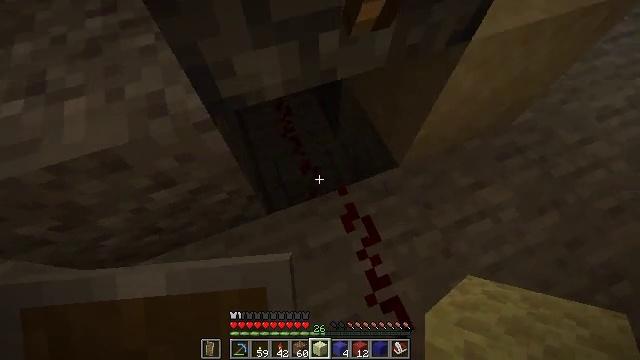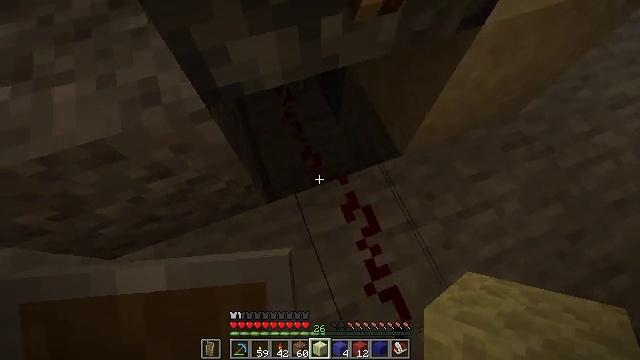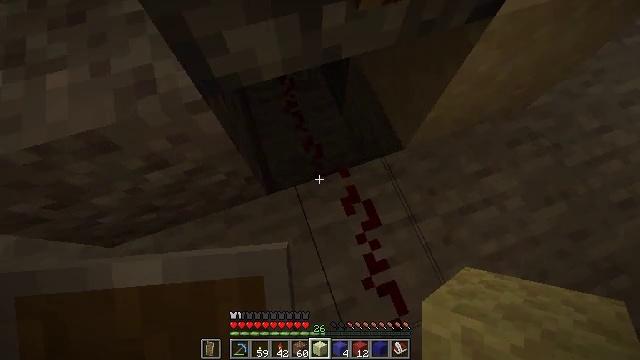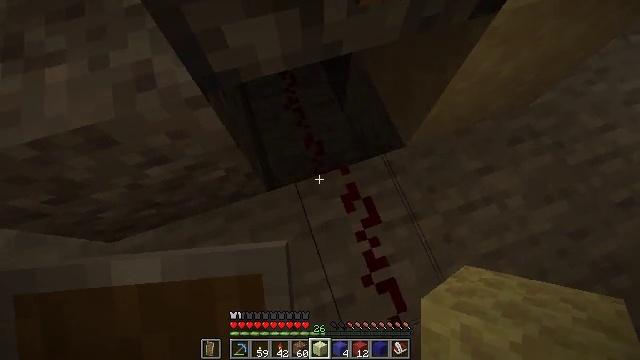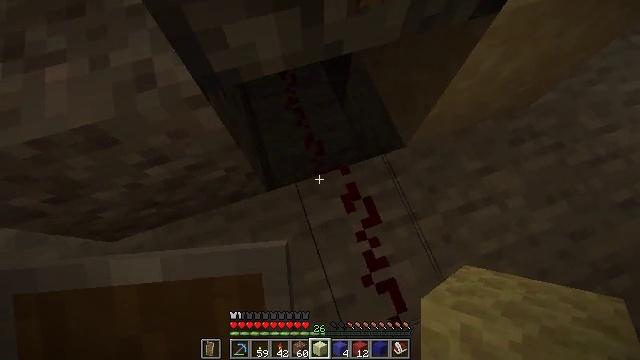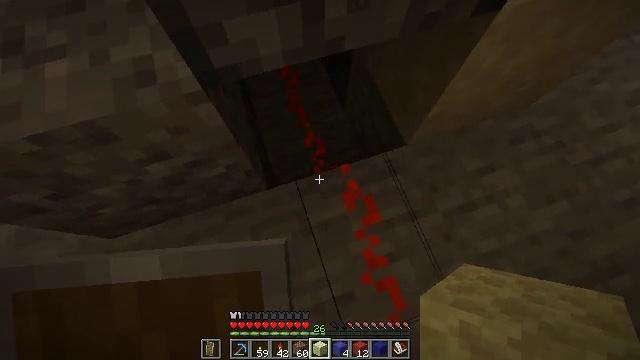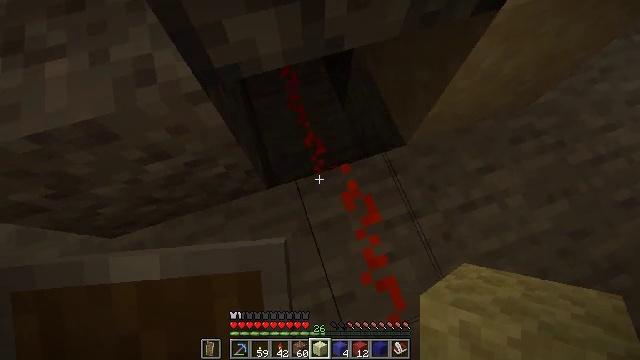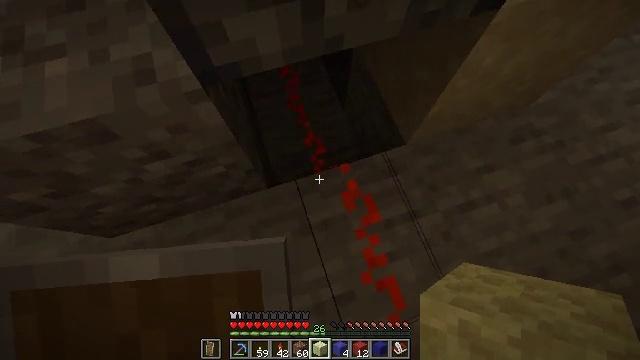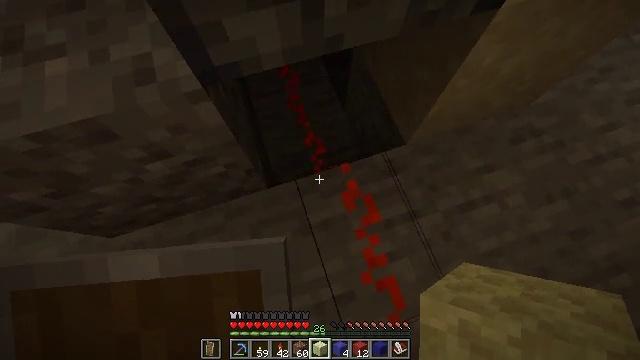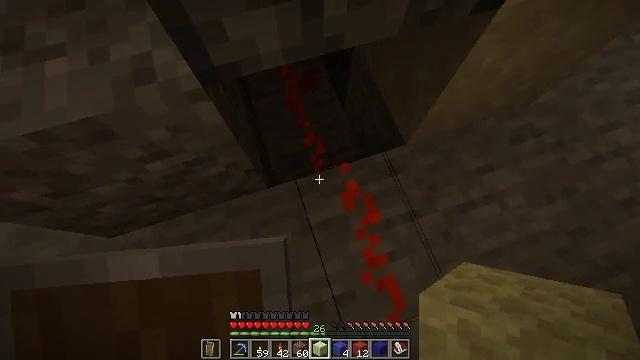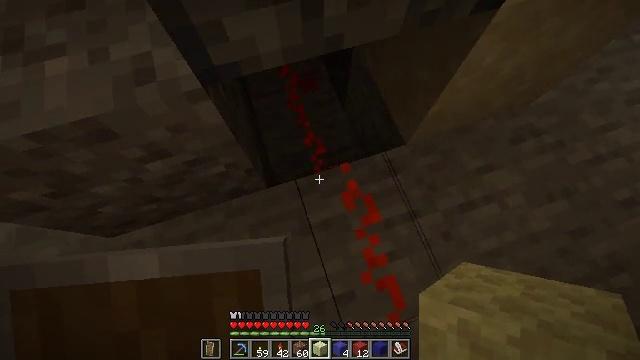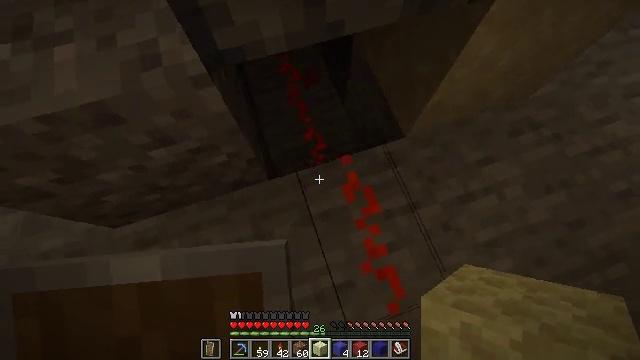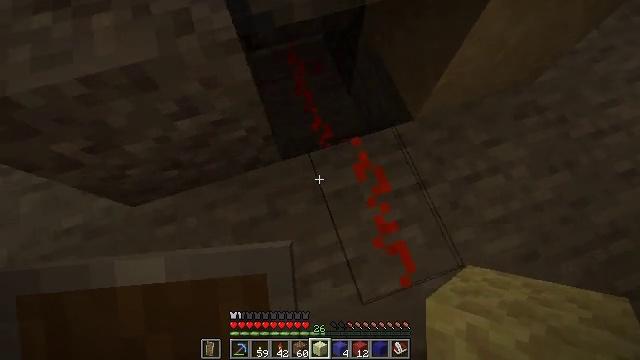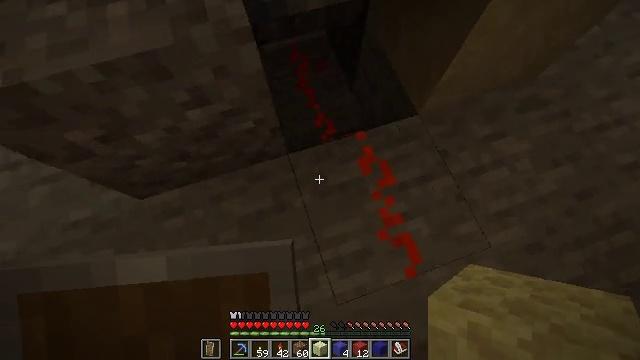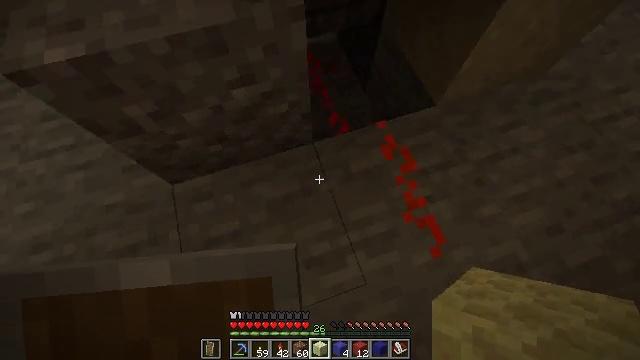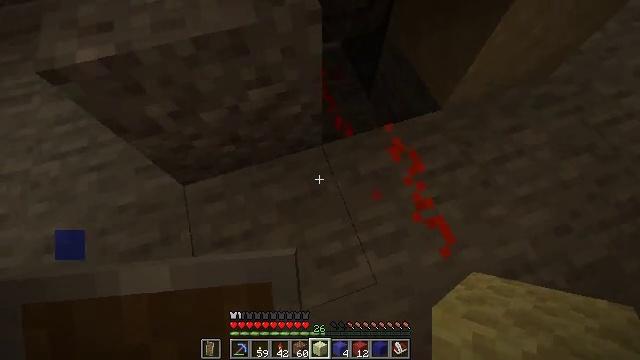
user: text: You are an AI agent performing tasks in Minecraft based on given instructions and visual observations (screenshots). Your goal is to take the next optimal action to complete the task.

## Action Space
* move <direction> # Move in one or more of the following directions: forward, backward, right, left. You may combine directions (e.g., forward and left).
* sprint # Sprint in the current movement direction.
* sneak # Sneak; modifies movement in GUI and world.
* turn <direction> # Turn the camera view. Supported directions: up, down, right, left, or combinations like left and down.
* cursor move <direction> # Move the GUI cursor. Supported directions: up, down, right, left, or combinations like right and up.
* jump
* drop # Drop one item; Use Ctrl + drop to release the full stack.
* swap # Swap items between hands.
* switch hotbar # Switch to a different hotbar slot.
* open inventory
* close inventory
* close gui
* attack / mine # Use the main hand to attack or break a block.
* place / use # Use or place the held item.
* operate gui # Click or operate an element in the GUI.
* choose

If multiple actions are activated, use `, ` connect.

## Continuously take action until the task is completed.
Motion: motion action
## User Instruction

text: Mine mossy stone bricks.
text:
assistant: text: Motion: turn down
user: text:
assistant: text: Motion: turn left and down
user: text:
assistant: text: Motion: no_op
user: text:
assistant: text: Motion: no_op
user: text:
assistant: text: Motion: no_op
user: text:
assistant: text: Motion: no_op
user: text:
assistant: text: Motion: no_op
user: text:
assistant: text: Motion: no_op
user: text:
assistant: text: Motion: no_op
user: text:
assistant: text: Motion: no_op
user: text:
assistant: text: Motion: move back
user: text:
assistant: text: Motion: move back and move left
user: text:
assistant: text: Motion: move back and move left
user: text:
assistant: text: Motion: move back and move left, turn up
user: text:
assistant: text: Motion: move back and move left, turn up
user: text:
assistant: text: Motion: move back and move left, turn up
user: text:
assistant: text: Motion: move back and move left, turn left and up
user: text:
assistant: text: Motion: move back and move left, turn left and up
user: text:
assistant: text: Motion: move left, turn left and up
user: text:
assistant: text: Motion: turn left and up
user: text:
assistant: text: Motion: turn left
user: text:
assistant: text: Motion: no_op
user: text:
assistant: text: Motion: no_op
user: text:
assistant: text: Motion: no_op
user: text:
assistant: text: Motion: move forward, turn up
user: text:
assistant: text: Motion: move forward, turn right and up
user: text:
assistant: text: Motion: turn right and up
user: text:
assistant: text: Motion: turn right and up
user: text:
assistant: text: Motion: move forward, turn up
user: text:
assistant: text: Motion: move forward, turn up